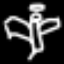
Label: angel